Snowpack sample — Snodgrass Mountain, Crested Butte, Colorado (2/4/25, 12:06 PM MST)
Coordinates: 38.923, -106.968
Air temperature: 35 °F
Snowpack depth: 80 cm
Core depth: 60 cm
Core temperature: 32 °F
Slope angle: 14°, slope face: 78°
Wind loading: low
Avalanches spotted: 0
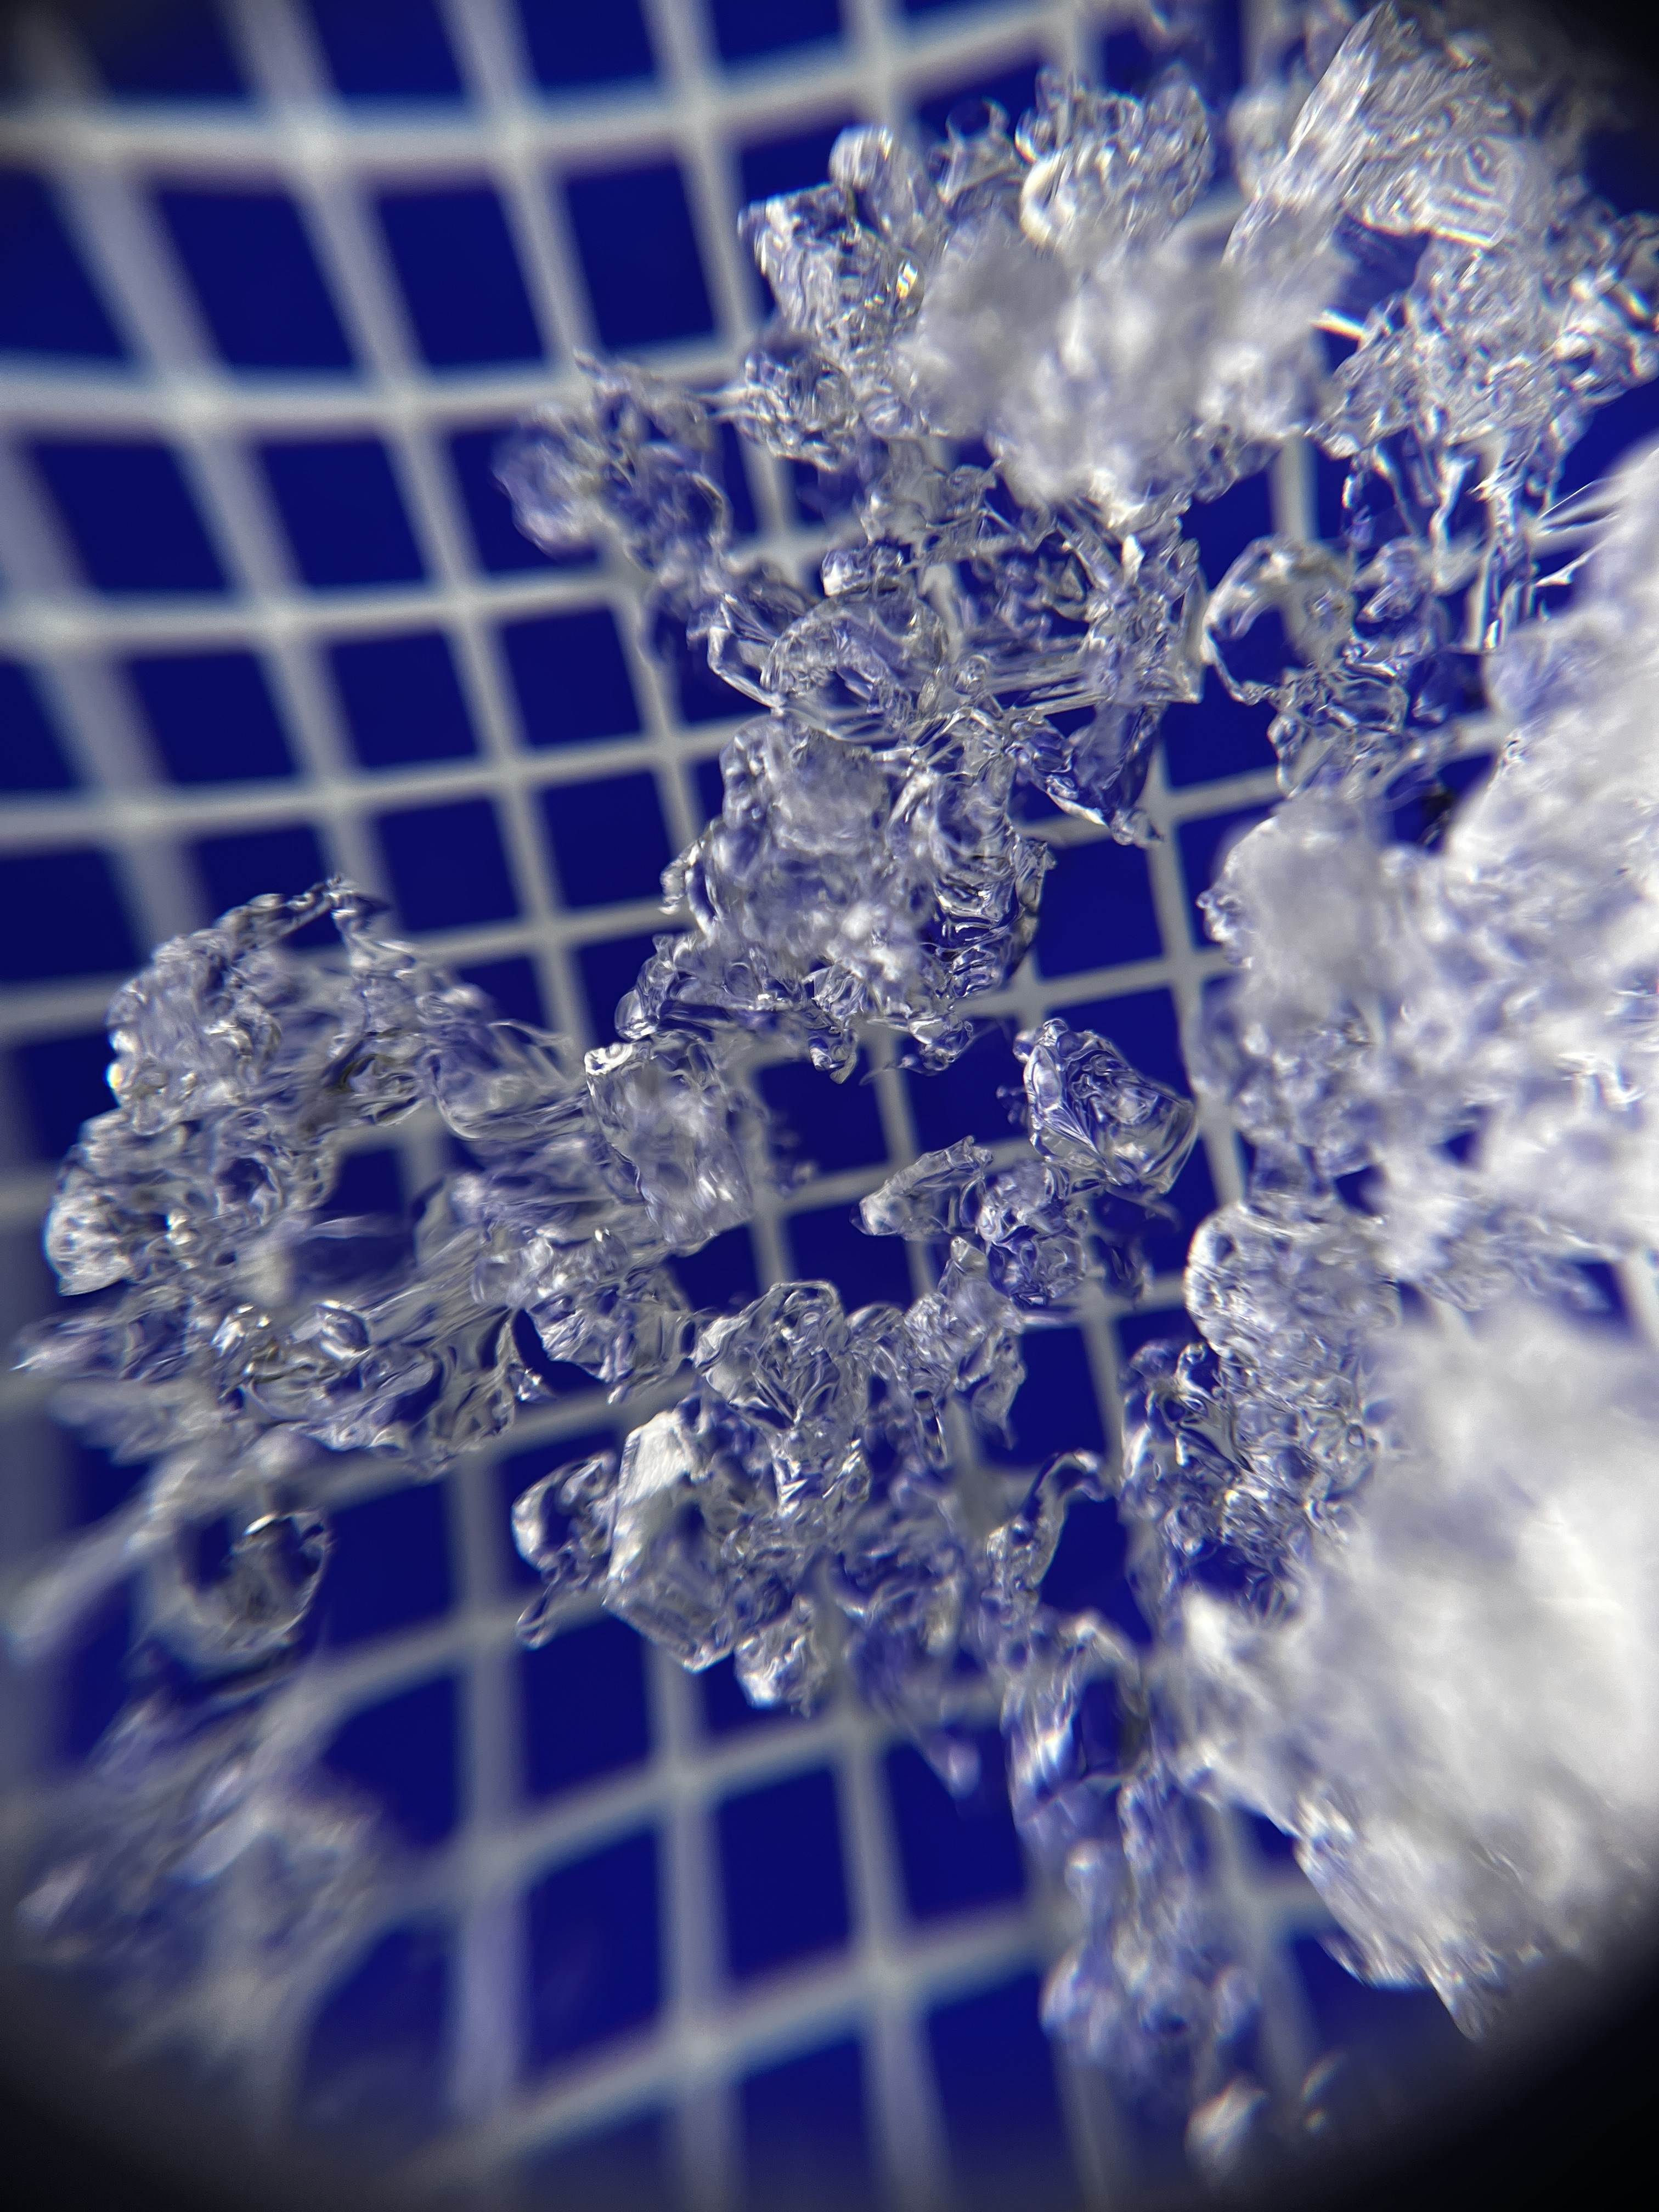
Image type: magnified_profile
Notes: No avalanches nearby, unusually warm weather for the last month reported by residents, Collected 25 yards from treeline